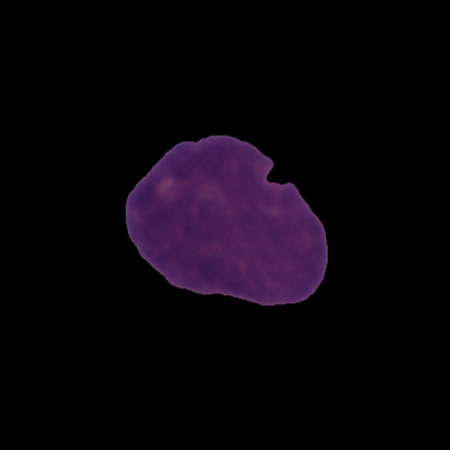
Label: cancer